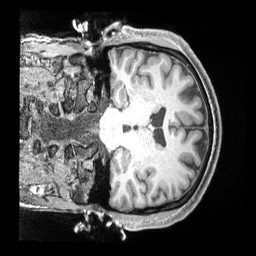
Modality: T1w
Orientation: coronal
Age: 32
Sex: male
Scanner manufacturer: siemens
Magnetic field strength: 3 T
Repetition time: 2 s
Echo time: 0.00211 s